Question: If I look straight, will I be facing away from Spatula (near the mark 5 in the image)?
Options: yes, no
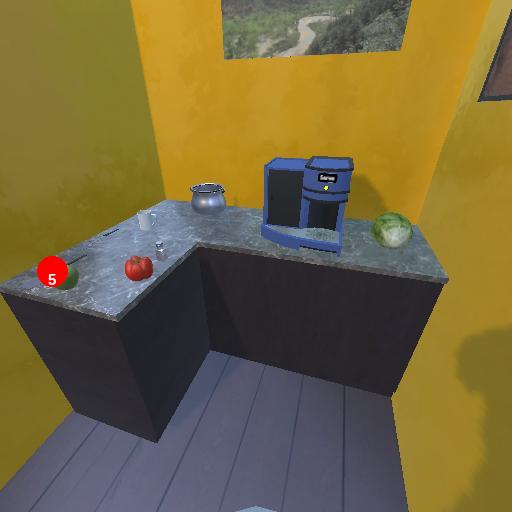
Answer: yes